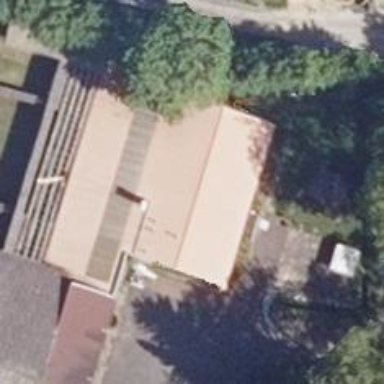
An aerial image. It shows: The community centre serves as home for shooting club.